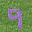
Label: 9